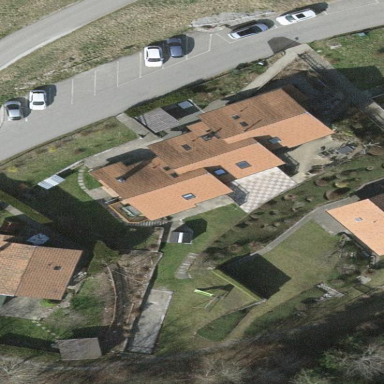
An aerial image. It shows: Building with roof made of roof tiles.